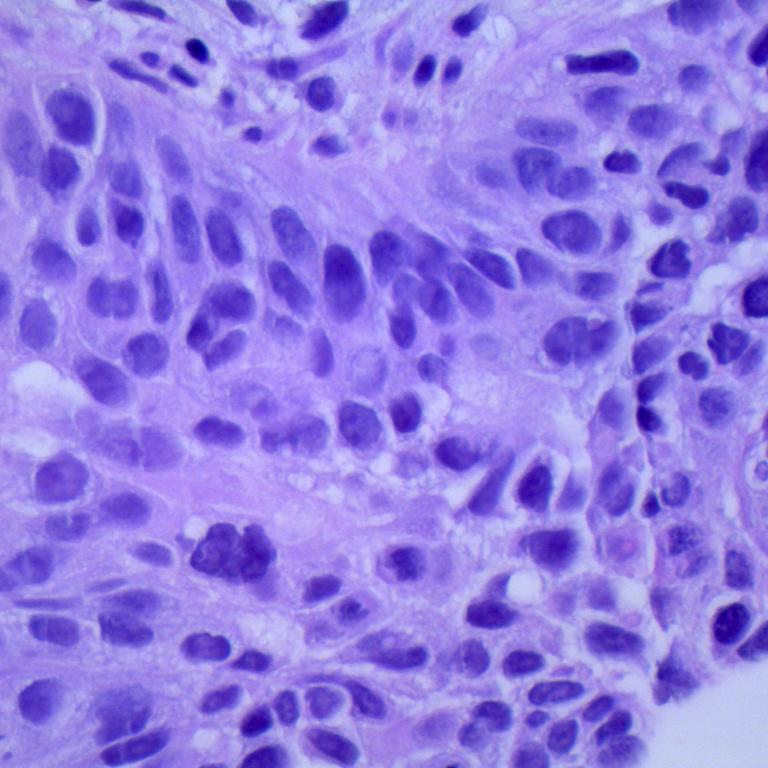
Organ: lung
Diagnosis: squamous carcinomas